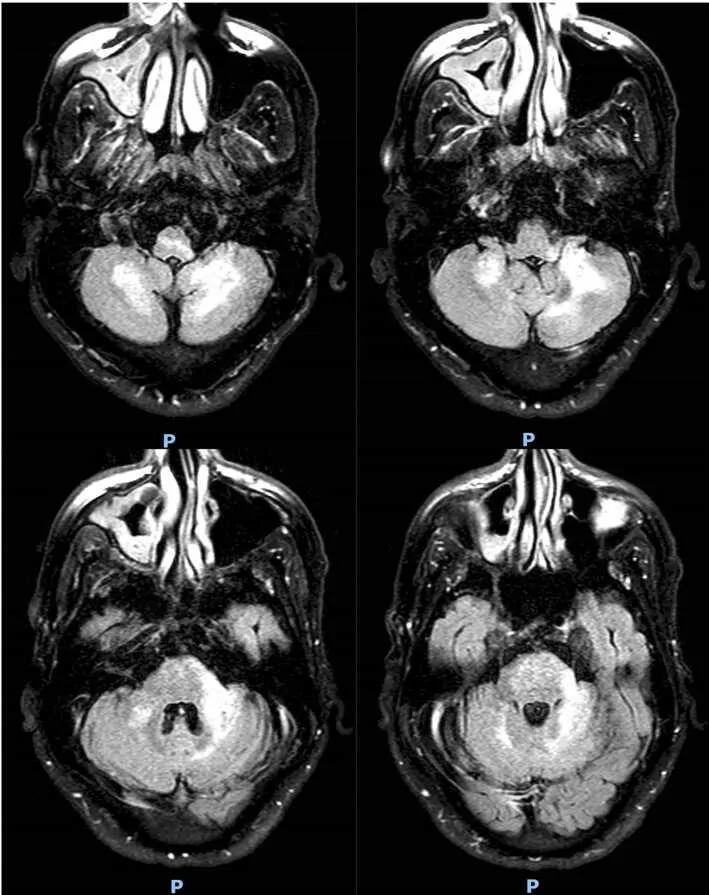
MRI Brain with and without contrast; axial T2 FLAIR (April 7, 2022). Stable geographical signal abnormalities of the posterior fossa compatible with the clinical diagnosis of PML. Stable additional nonspecific multifocal, overall mild signal changes of the supratentorial white matter.
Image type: radiology (mri)